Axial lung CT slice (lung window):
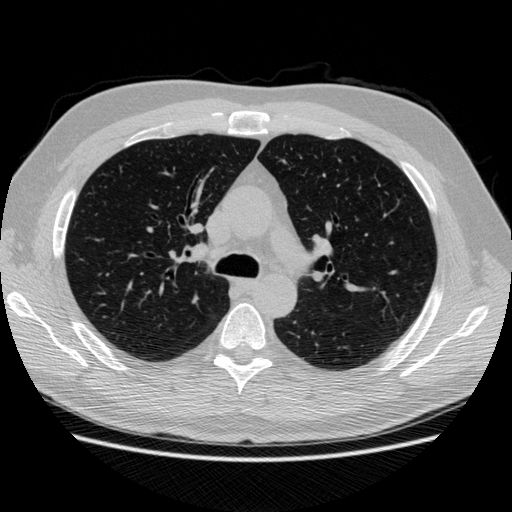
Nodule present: no